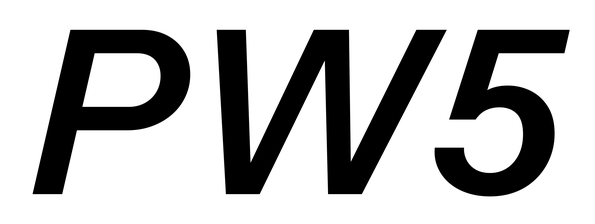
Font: InstrumentSans-Italic_SemiBold_Italic